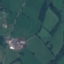
Land use / land cover: Pasture